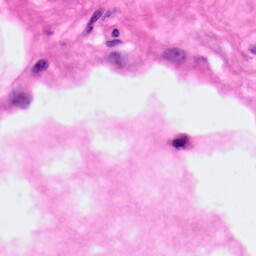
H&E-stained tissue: Pancreatic